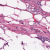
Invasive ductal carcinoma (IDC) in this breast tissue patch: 1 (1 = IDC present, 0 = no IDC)